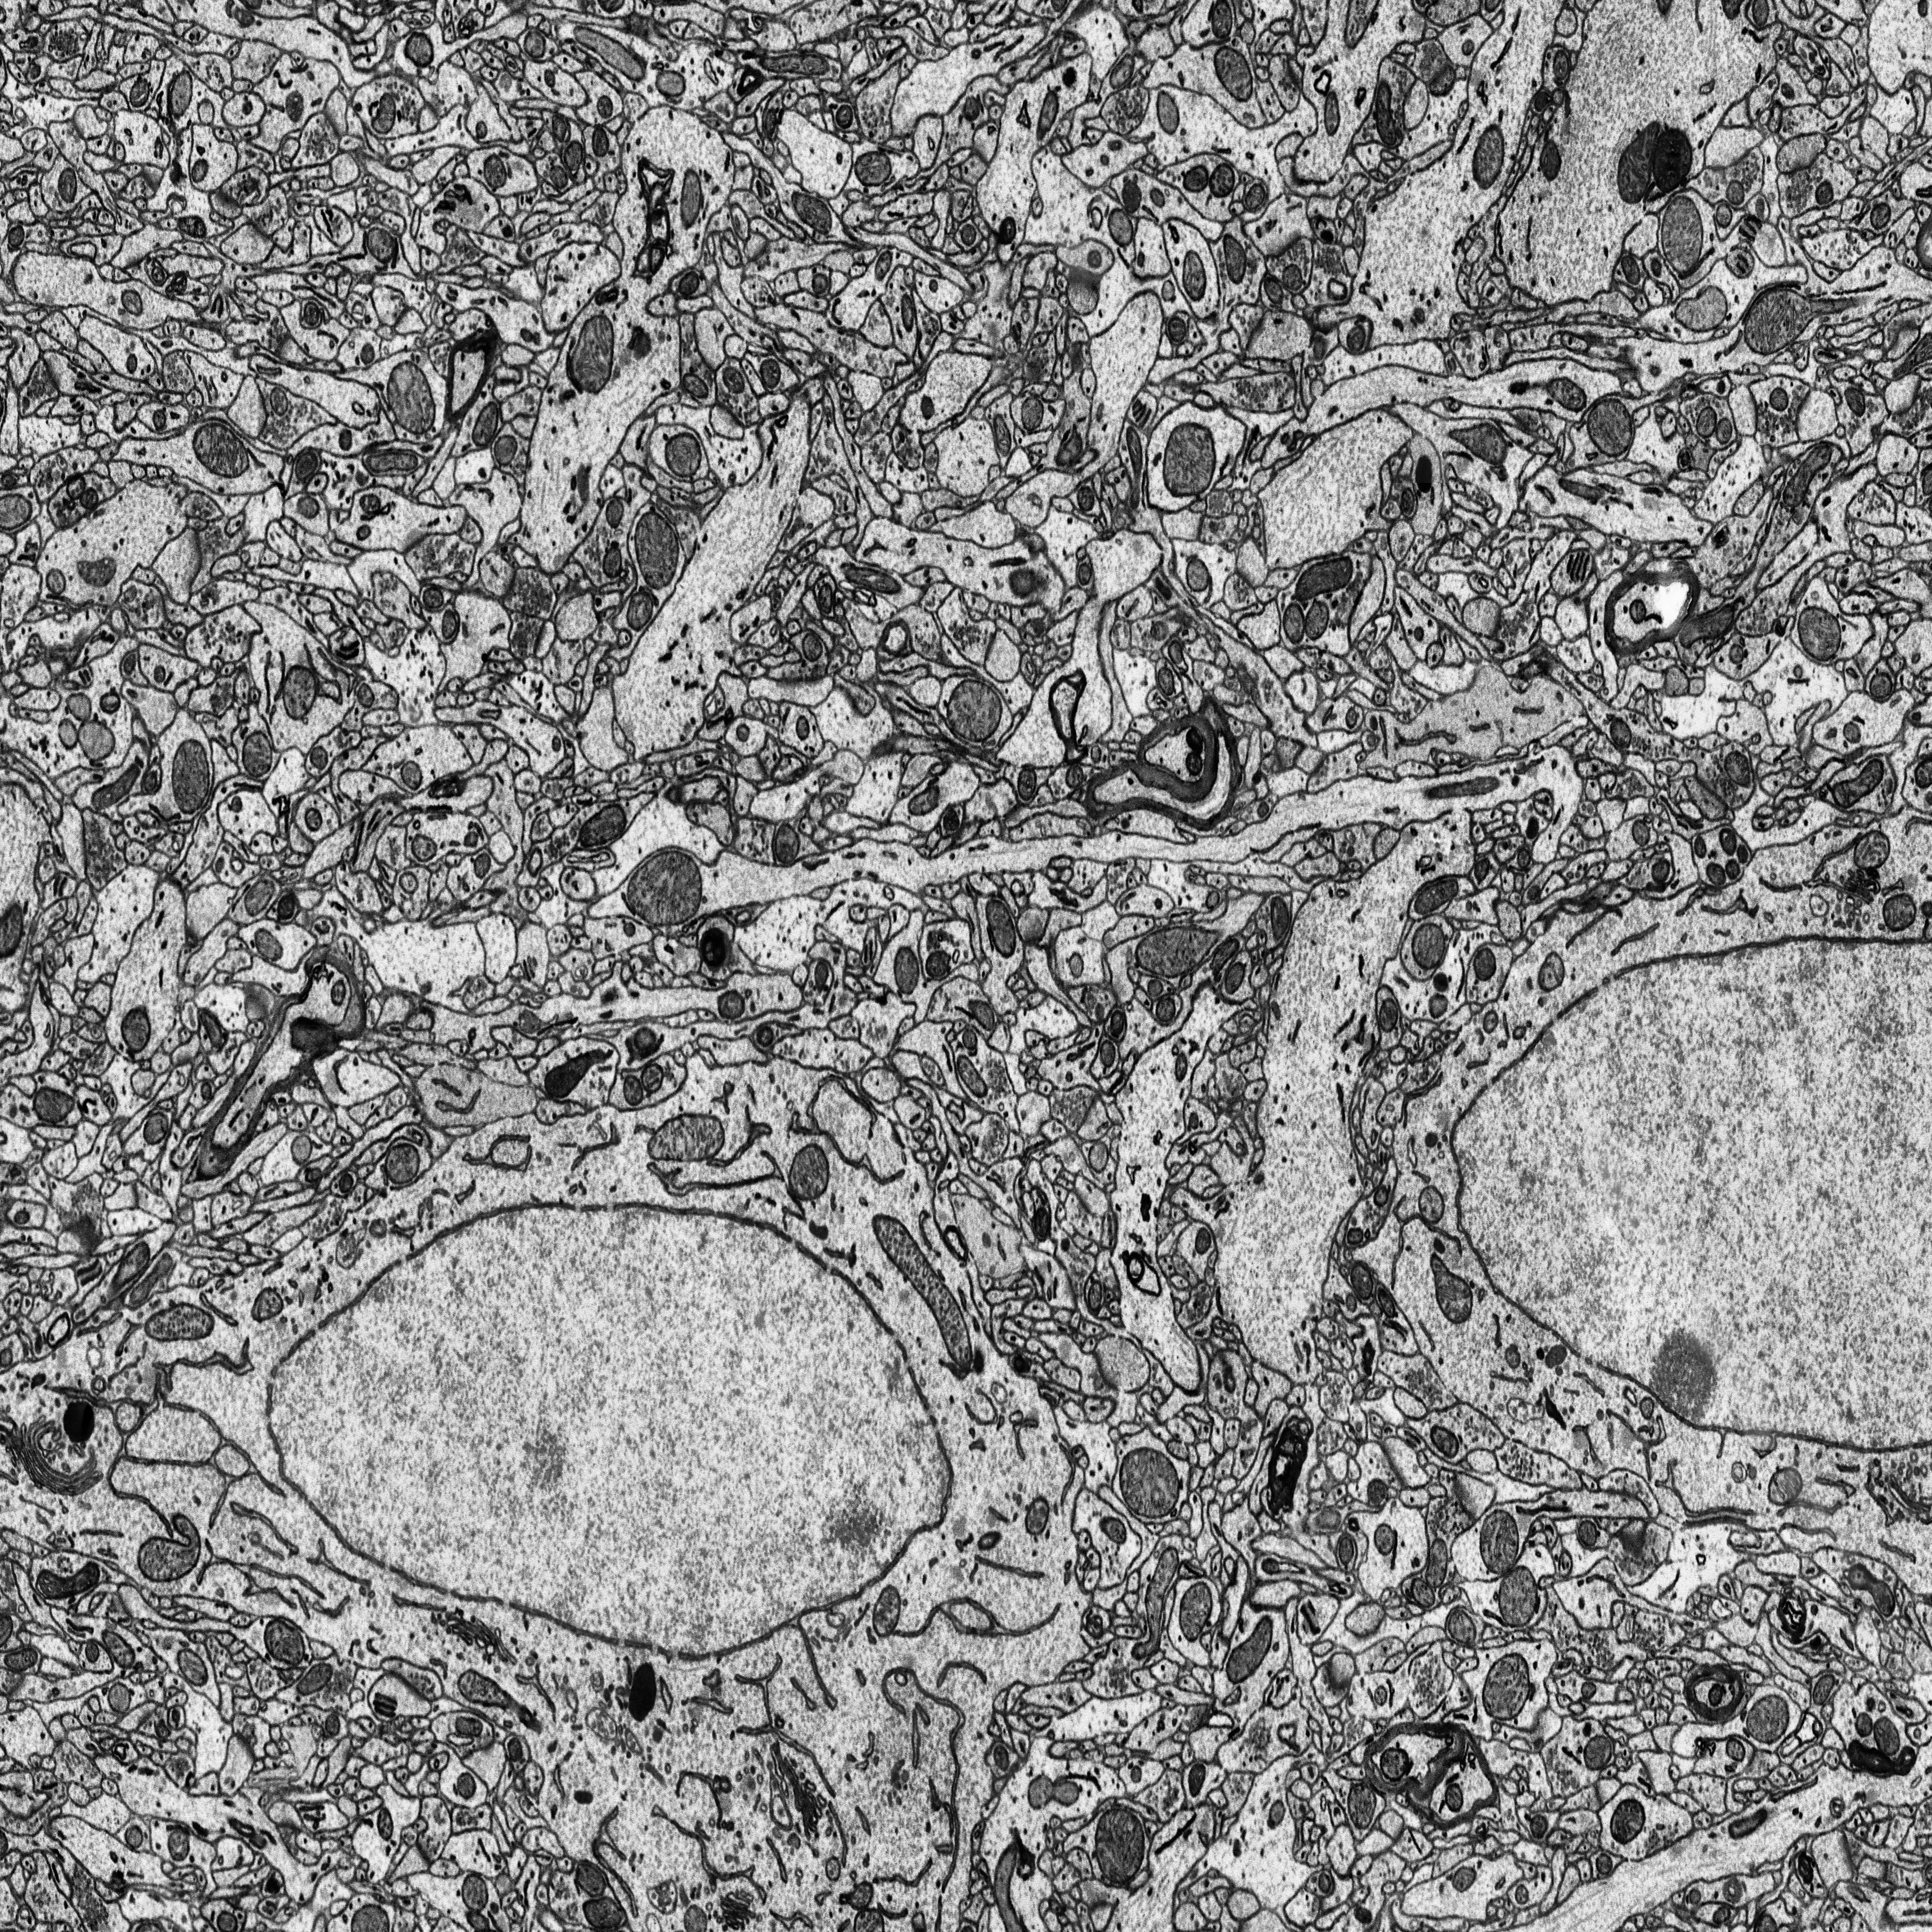
Electron microscopy slice of rat cortex tissue
Slice depth (z): 250
Mitochondria instances in slice: 385